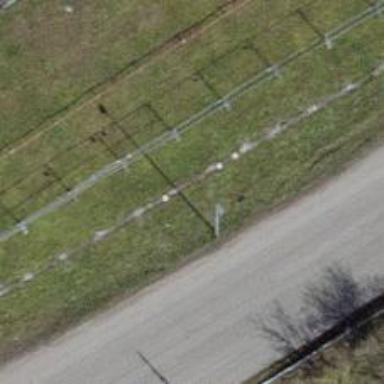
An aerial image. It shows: Support pole.